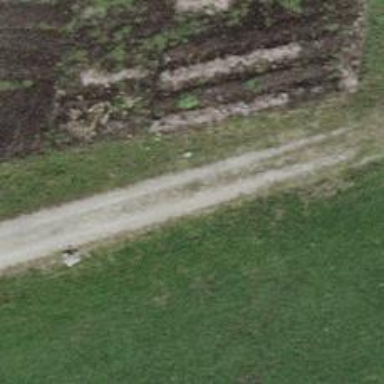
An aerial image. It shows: Track with compacted grade3 surface.